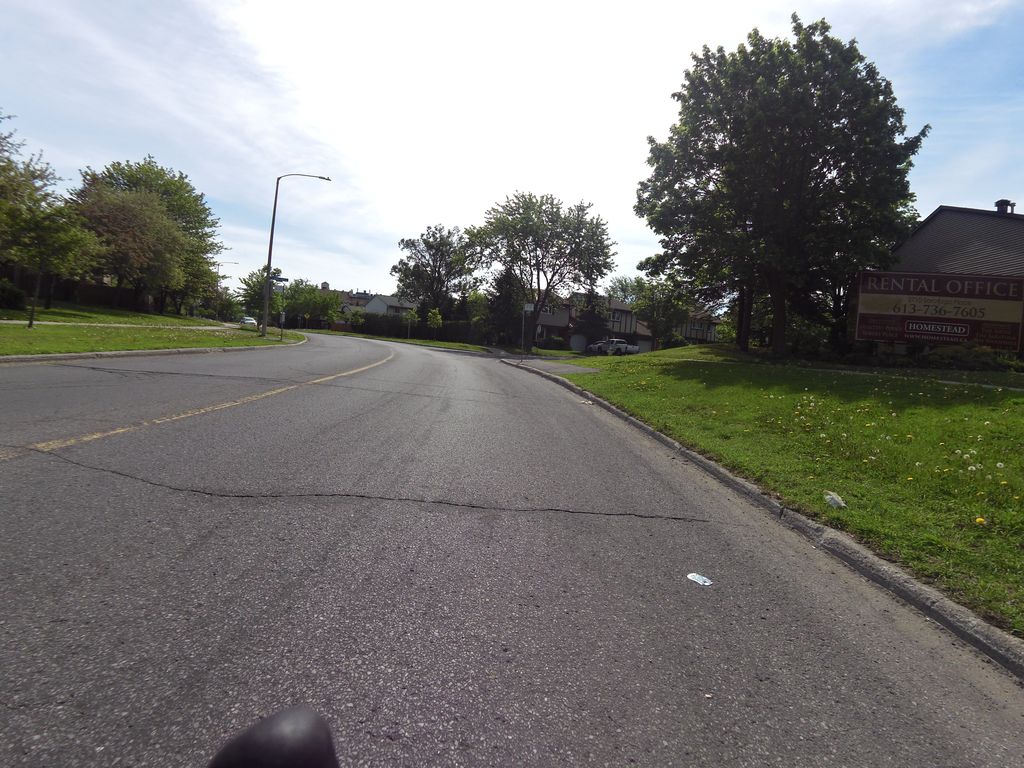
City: ottawa-gatineau